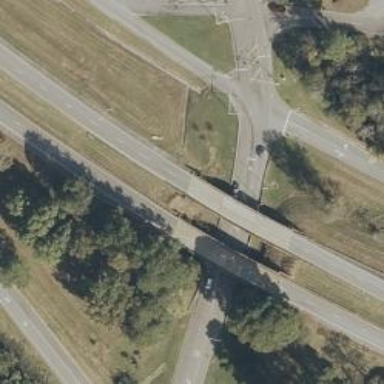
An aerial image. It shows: Primary highway bridge with dual carriageway.